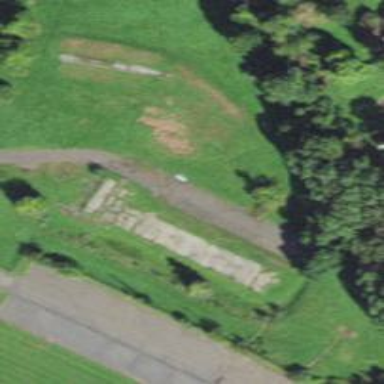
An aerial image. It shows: Military historic site.